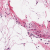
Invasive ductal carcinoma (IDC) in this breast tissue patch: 0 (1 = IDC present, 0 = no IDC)